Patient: sex M, age 78
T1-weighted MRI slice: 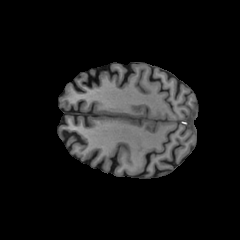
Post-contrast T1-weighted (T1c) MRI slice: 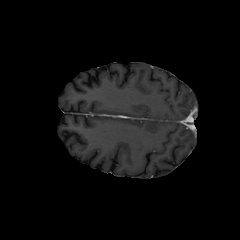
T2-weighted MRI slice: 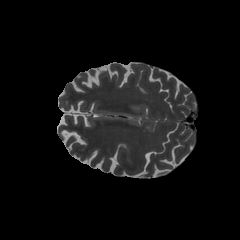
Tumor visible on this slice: no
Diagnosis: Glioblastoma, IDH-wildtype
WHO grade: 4